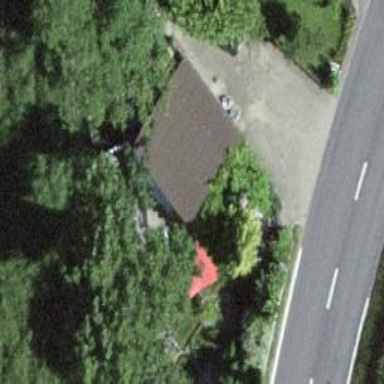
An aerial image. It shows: Garage.